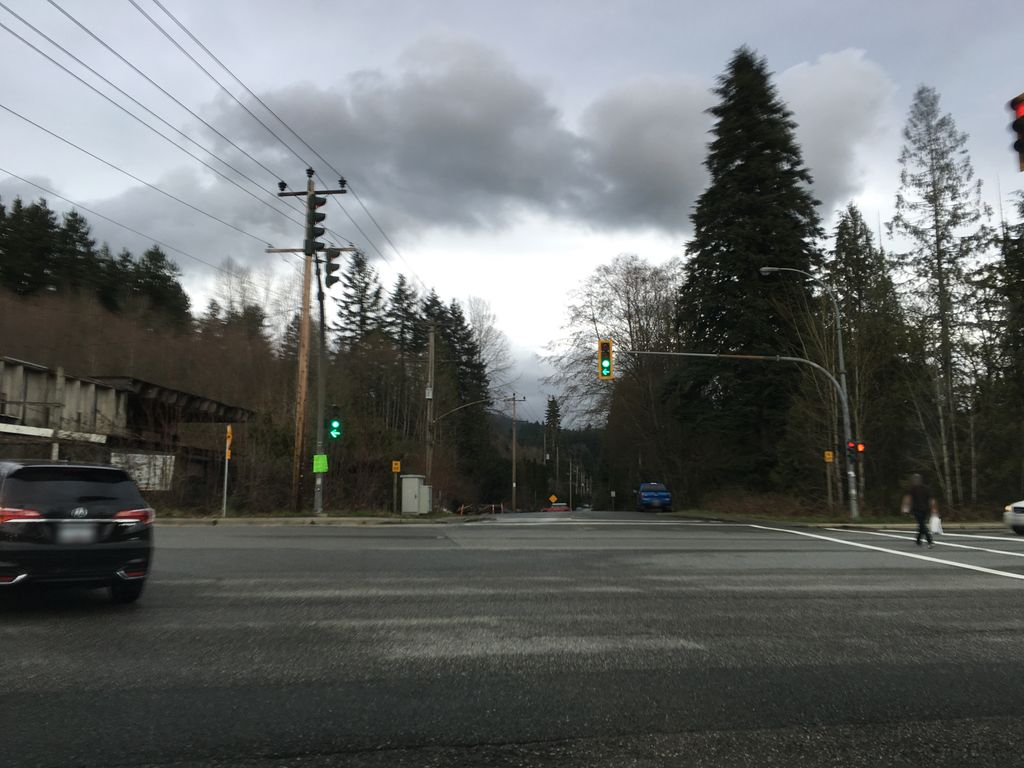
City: vancouver